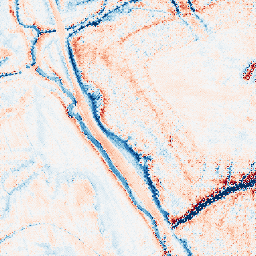
Category: edge_preserving
Decomposition family: bilateral
Decomposition parameters: d: 21
sigma_color: 100
sigma_space: 75
Upsampling method: regularized
Upsampling parameters: scale: 2
lambda_reg: 0.1
Upsampling scale: 2